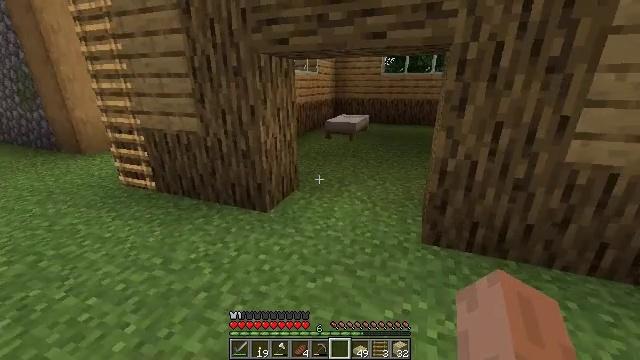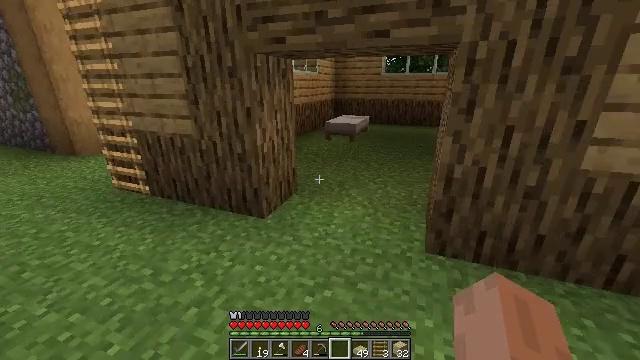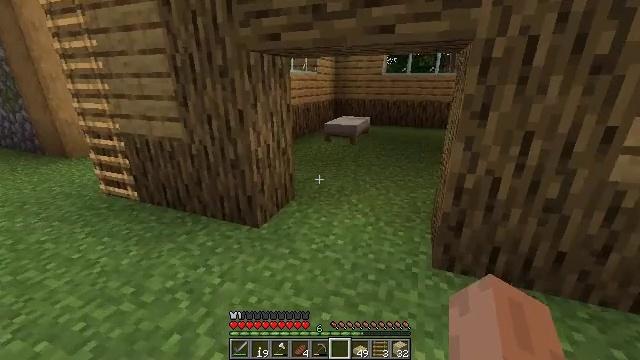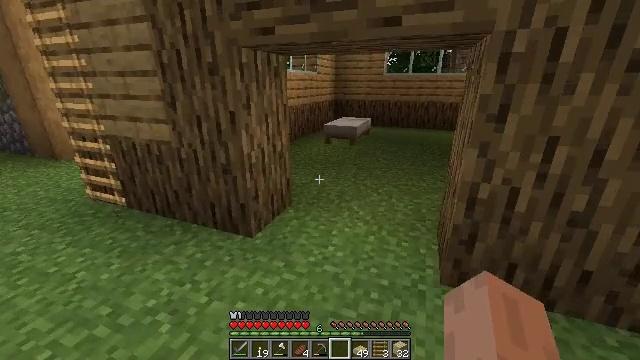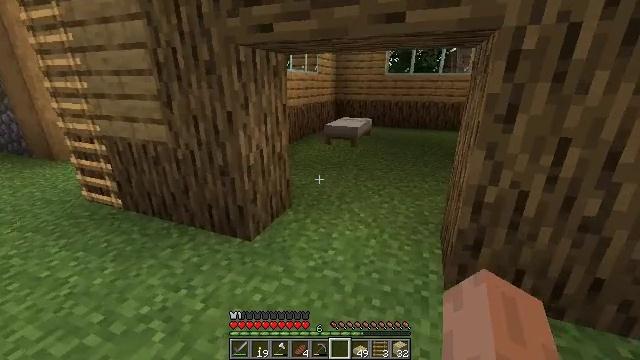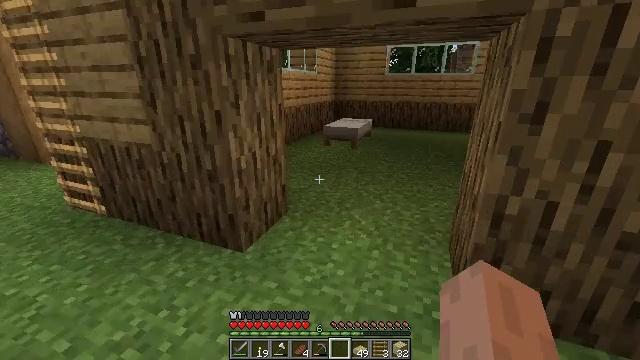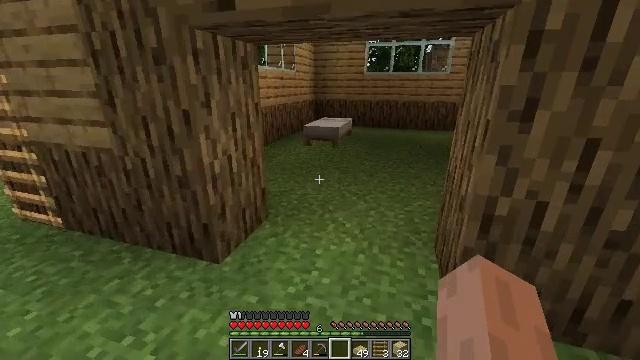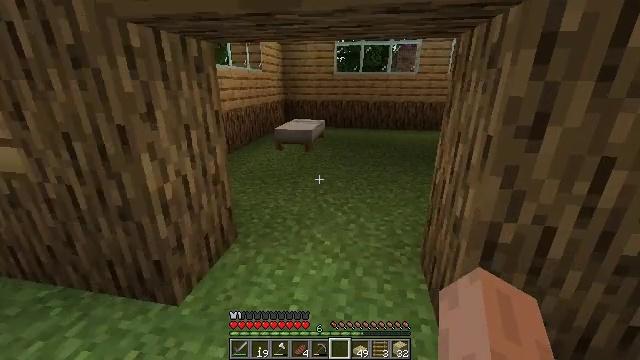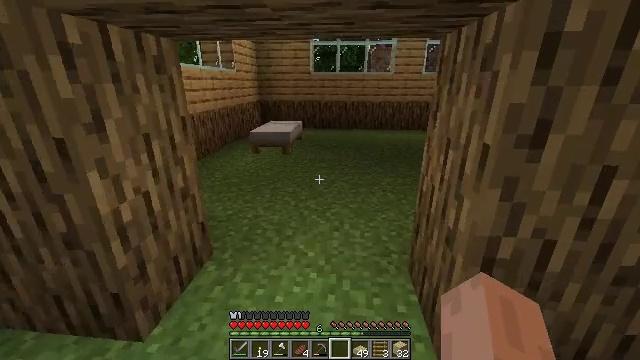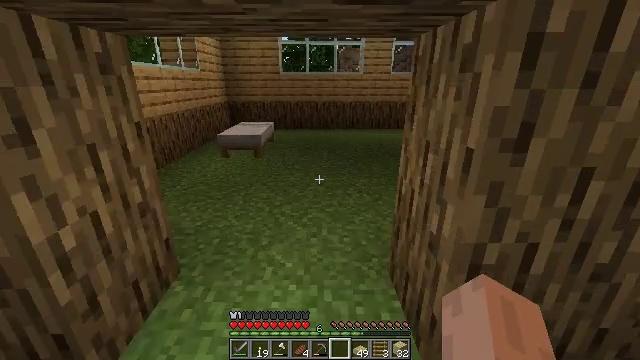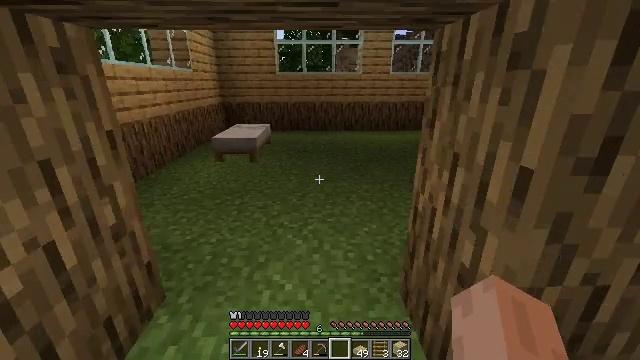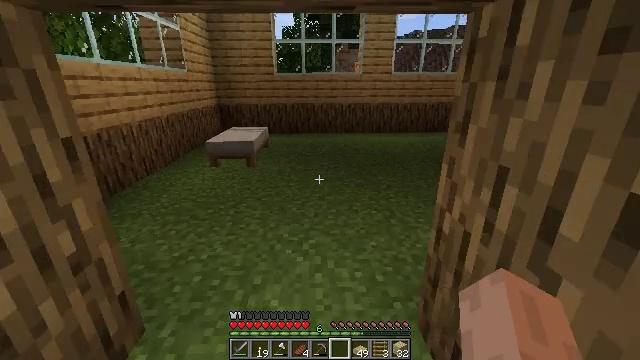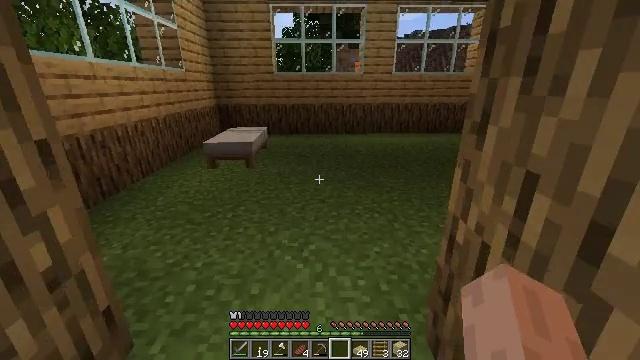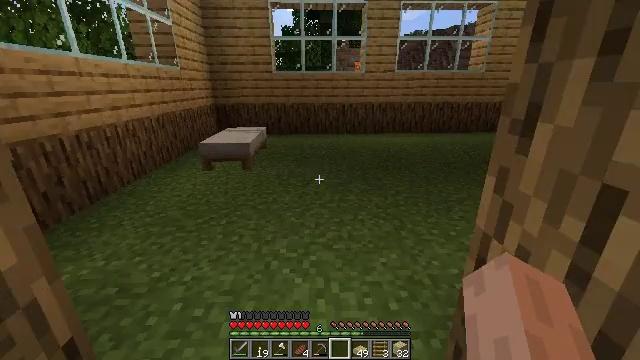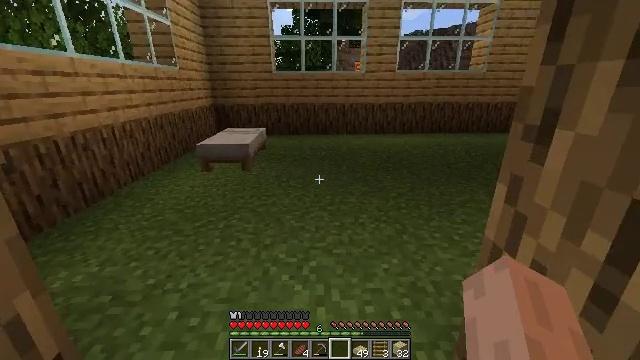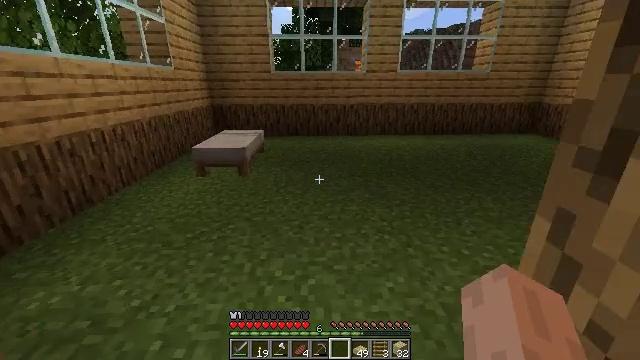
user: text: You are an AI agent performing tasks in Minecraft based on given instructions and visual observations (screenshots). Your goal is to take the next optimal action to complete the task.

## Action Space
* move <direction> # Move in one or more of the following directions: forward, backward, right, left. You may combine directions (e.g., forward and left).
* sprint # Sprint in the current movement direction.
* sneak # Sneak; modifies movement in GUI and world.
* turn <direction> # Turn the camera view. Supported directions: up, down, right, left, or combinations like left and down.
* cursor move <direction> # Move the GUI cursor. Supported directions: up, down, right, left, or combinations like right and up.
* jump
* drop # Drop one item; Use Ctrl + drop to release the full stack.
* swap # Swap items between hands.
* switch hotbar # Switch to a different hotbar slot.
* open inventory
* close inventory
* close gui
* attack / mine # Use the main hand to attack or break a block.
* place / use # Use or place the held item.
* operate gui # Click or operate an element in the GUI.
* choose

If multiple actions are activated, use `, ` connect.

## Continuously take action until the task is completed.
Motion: motion action
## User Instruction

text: Craft a birch door.
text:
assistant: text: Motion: move forward
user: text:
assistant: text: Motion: move forward
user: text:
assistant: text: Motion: move forward
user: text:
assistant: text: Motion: move forward
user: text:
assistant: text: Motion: move forward
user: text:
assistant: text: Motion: move forward, turn right
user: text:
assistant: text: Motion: move forward, turn right
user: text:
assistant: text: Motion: move forward, turn right
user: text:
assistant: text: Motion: move forward, turn right
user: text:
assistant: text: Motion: move forward
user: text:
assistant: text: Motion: move forward
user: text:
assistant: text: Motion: move forward
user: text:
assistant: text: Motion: move forward
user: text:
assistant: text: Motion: move forward
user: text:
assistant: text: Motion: move forward
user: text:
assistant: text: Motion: move forward
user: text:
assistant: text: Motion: move forward, turn right
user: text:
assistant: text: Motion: move forward, turn right
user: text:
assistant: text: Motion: move forward, turn right
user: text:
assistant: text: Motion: move forward, turn right
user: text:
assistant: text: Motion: move forward, turn right and up
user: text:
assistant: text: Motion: move forward, turn right
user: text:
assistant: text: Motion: move forward, turn right
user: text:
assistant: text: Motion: move forward, turn right
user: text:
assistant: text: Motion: move forward, turn right
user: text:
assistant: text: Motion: move forward, turn right
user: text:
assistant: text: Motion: move forward
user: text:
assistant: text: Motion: move forward
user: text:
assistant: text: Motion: move forward
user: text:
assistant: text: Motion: move forward